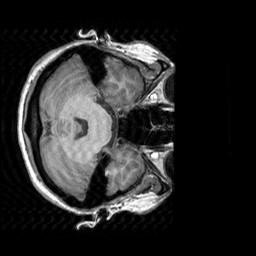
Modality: T1w
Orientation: axial
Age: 31
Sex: female
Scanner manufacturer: siemens
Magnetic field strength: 3 T
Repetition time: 2.3 s
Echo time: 0.00303 s